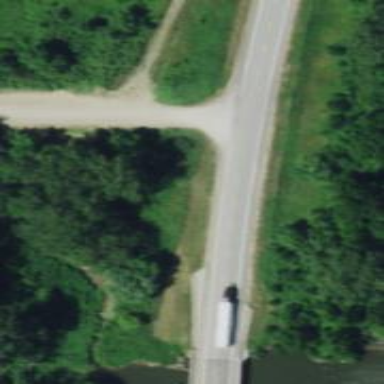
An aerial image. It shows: Asphalt trunk highway.